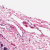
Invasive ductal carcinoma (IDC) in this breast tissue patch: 0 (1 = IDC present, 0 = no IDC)